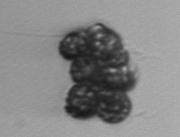
Label: Corymbellus